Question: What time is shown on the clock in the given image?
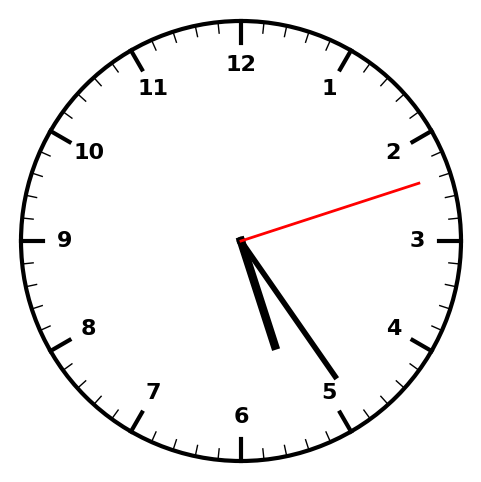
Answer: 05:24:12